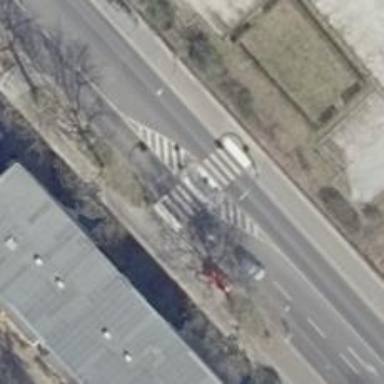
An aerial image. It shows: Marked zebra crossing with island for pedestrians.